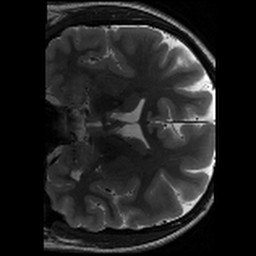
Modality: T2w
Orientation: coronal
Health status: healthy
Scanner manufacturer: siemens
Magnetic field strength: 3 T
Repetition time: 8.02 s
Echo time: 0.08 s